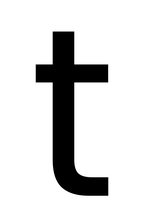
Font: Poppins-Regular